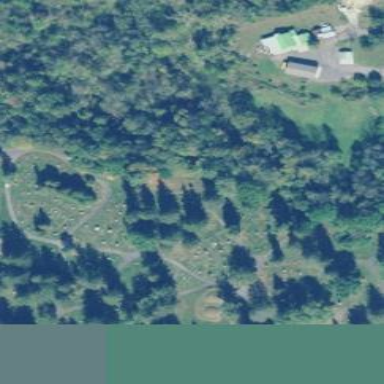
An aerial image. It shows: Cemetery.